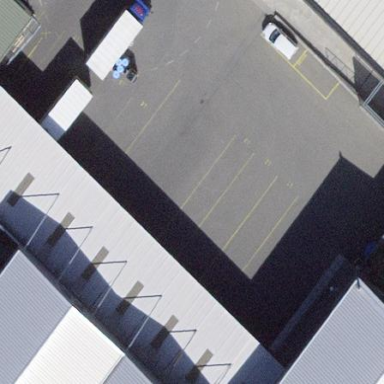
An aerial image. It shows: View of roof of building.